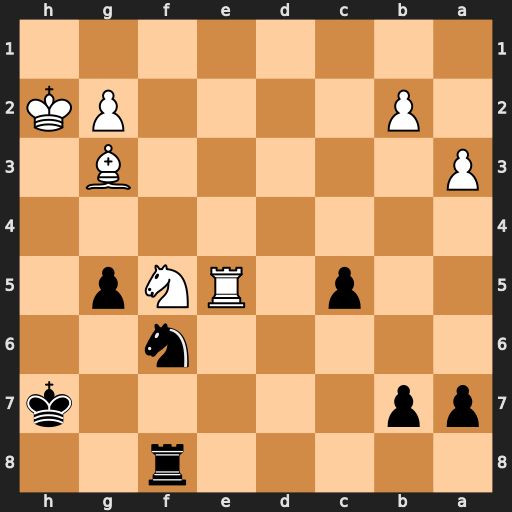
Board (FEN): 5r2/pp5k/5n2/2p1RNp1/8/P5B1/1P4PK/8
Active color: b
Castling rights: -
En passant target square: -
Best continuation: Ng4+ Kg1 Nxe5